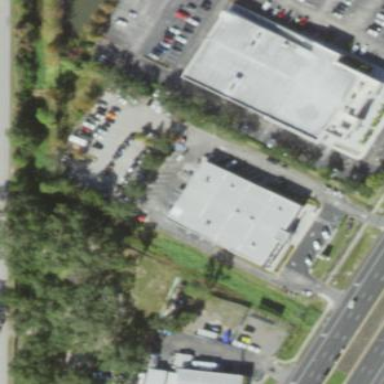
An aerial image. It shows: Building that is motorcycle shop.